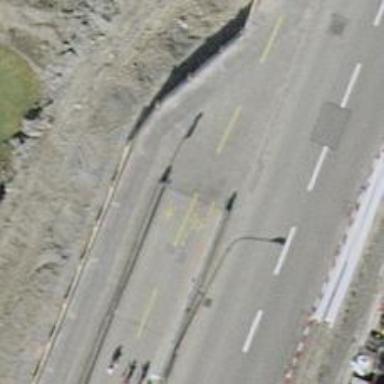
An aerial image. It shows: Asphalt path suitable for cycling and walking.